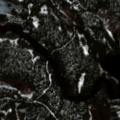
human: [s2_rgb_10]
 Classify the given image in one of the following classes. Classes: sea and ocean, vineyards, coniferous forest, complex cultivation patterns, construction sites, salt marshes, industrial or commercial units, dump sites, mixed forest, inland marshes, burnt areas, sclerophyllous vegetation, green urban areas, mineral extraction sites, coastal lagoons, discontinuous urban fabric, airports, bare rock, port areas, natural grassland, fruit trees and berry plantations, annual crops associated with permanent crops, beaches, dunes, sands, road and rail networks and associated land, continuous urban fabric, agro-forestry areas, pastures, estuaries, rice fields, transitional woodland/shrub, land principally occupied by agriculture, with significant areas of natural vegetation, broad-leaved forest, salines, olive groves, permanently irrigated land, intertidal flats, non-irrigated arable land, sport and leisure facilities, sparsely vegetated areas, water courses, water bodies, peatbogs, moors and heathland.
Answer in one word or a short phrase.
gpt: coniferous forest, water bodies